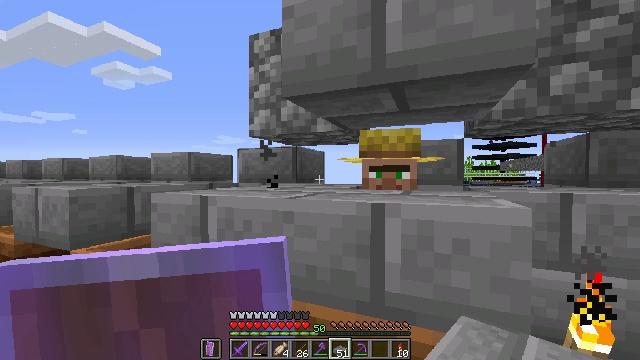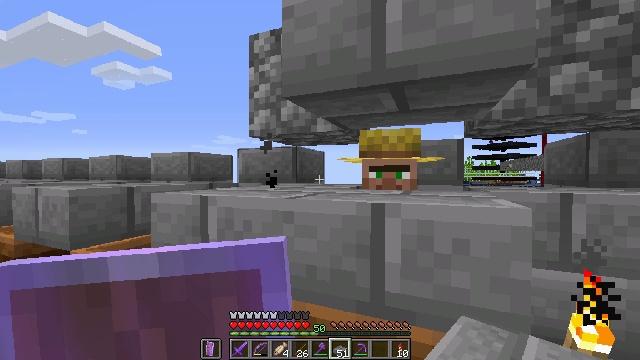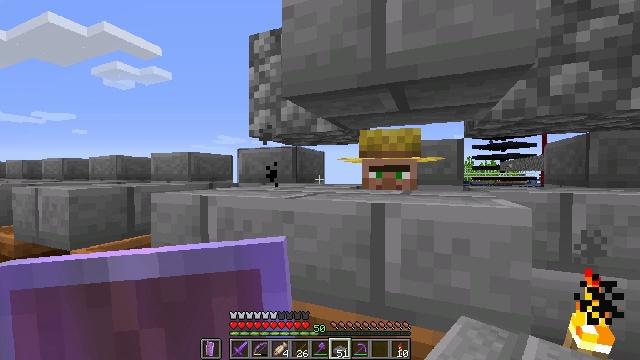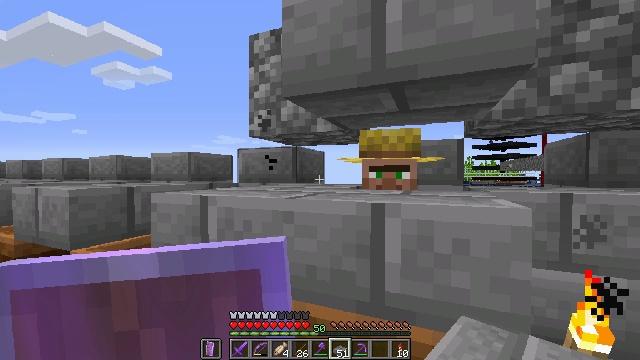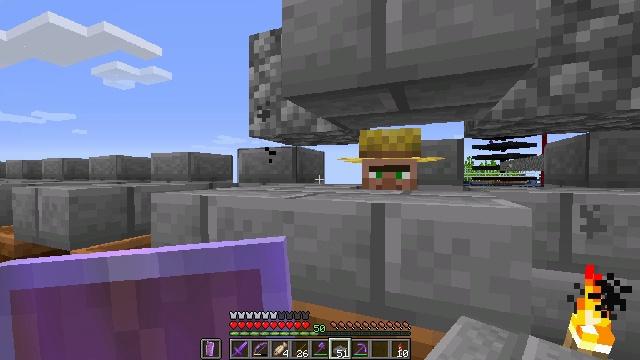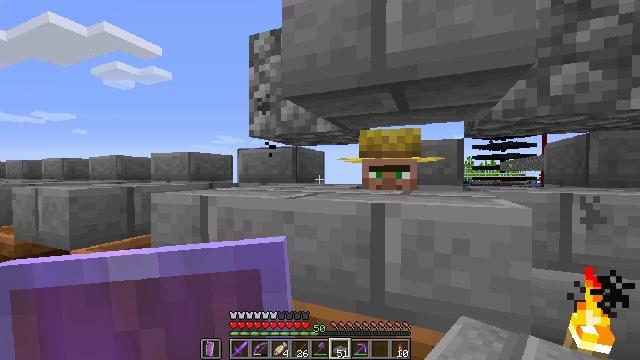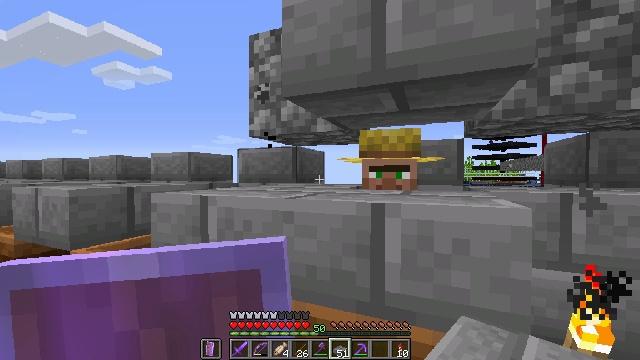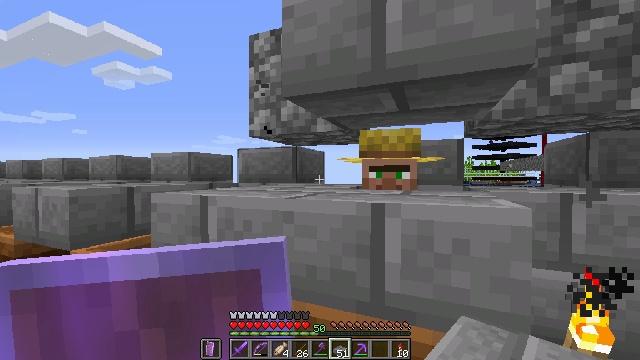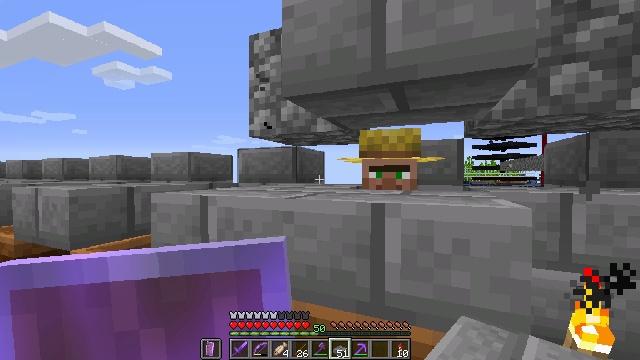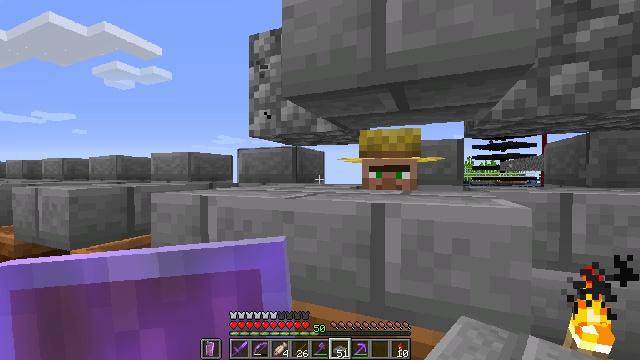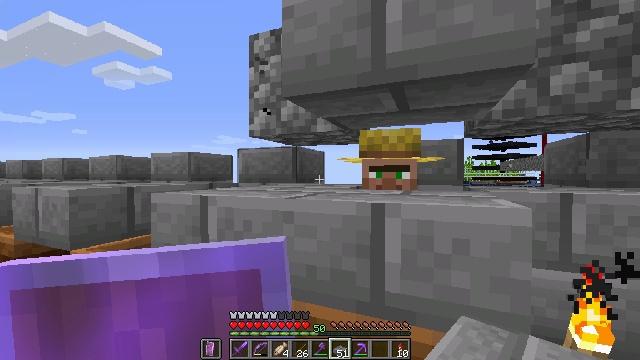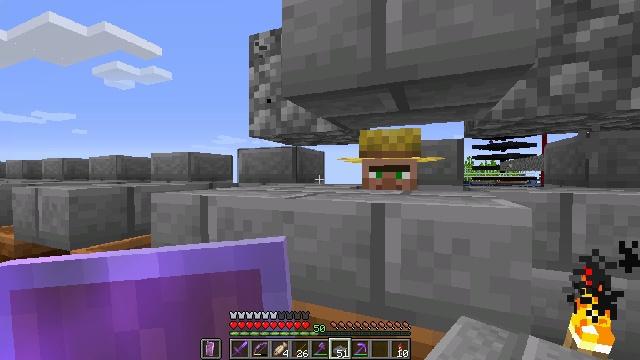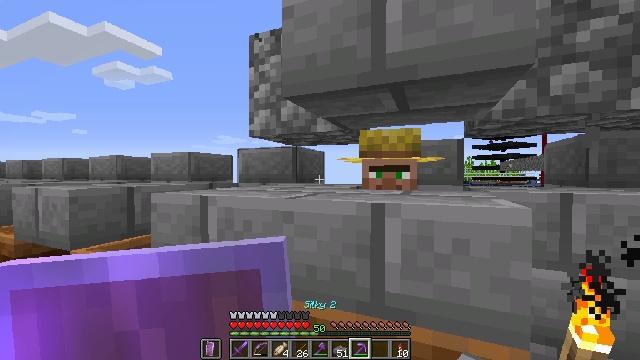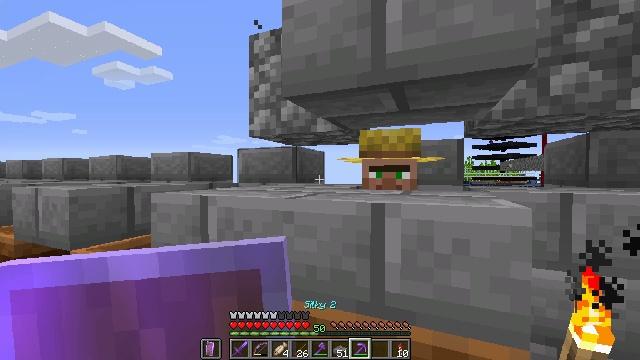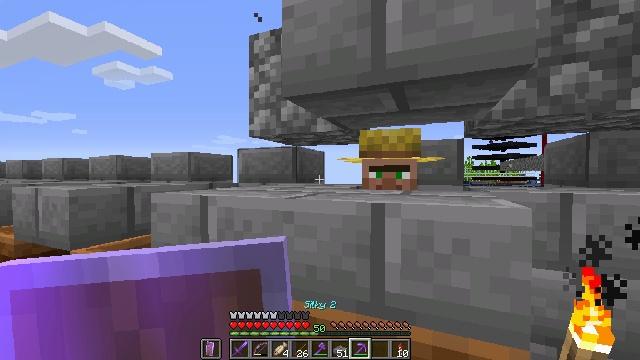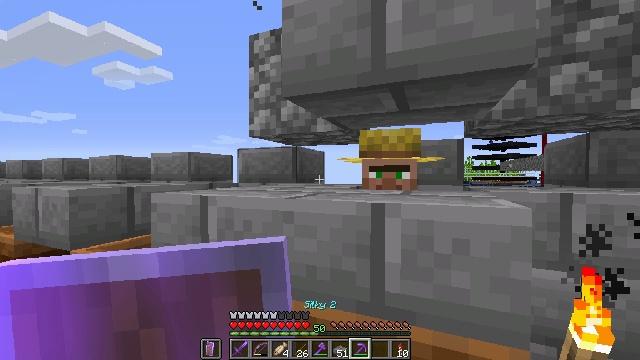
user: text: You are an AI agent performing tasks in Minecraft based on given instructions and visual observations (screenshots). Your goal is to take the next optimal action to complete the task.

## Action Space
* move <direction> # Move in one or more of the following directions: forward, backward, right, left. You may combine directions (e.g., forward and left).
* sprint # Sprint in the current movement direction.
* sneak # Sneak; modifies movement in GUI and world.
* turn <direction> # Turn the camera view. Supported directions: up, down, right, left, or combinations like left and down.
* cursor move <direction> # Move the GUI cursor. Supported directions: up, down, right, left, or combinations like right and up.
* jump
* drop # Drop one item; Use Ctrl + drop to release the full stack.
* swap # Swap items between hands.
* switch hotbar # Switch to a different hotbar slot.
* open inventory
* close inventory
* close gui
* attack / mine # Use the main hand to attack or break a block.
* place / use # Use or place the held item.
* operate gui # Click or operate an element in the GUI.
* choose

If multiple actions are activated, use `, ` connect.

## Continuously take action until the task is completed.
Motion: motion action
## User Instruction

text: Gather the stone brick slab for your inventory.
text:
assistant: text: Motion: no_op
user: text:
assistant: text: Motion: no_op
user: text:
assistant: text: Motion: no_op
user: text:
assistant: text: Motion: no_op
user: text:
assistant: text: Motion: no_op
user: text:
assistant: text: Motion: no_op
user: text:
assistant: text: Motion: no_op
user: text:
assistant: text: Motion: no_op
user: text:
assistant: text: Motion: no_op
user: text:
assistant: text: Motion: no_op
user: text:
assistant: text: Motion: no_op
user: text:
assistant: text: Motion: no_op
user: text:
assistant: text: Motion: no_op
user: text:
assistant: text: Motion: no_op
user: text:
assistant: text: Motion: no_op
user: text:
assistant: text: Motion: move left
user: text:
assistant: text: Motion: move left, turn left and down
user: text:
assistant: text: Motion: move left, turn down
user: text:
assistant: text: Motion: move left, turn right and down
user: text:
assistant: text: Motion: turn right
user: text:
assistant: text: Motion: turn right
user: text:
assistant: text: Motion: turn right
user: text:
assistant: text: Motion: turn right
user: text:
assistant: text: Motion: turn right and up
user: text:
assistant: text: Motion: no_op
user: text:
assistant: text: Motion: no_op
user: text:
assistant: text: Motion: turn right and up
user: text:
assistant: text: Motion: no_op
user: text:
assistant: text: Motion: no_op
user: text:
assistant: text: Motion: no_op